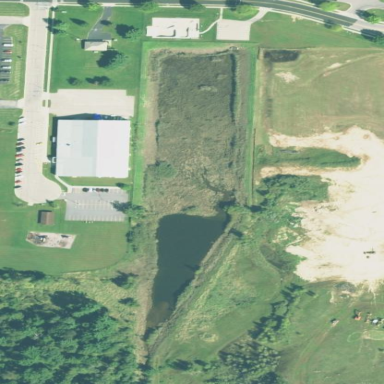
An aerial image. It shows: Pond surrounded by natural water.